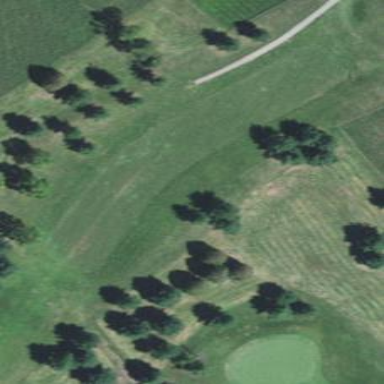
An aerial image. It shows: Rough area in golf course.